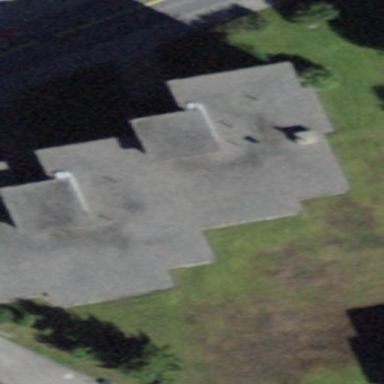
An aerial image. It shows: Flat-roofed building.